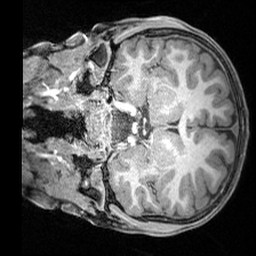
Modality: T1w
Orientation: coronal
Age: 9
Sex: male
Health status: ill
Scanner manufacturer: siemens
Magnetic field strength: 3 T
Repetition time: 1.6 s
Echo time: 0.00179 s